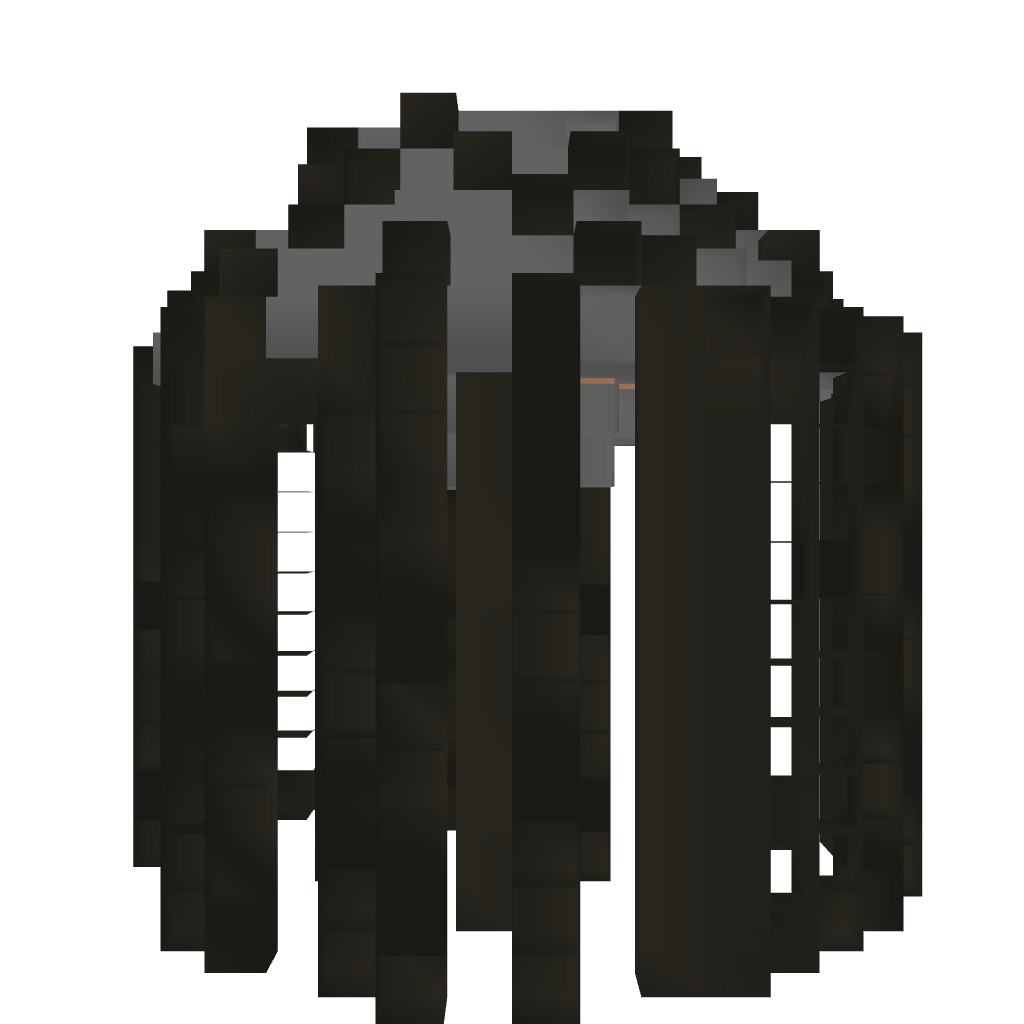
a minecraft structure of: Simple Jungle Tree House